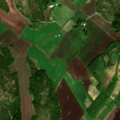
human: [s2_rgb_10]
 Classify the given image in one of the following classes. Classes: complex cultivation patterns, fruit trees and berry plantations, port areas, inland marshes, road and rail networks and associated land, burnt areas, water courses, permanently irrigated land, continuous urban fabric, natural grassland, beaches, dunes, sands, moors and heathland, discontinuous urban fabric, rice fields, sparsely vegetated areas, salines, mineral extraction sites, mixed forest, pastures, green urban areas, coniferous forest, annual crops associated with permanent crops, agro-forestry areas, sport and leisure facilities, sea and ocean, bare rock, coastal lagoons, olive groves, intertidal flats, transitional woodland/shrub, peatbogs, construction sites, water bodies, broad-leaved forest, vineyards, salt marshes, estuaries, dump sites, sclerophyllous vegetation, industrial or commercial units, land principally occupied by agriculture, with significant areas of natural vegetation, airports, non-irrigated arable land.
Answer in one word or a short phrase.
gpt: non-irrigated arable land, land principally occupied by agriculture, with significant areas of natural vegetation, coniferous forest, mixed forest, transitional woodland/shrub